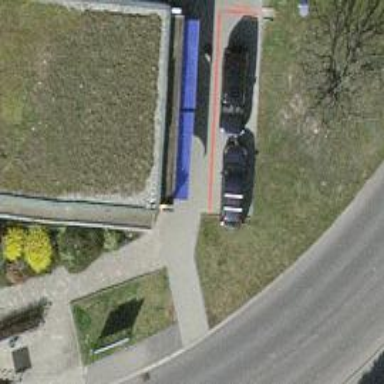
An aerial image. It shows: Post box is visible.